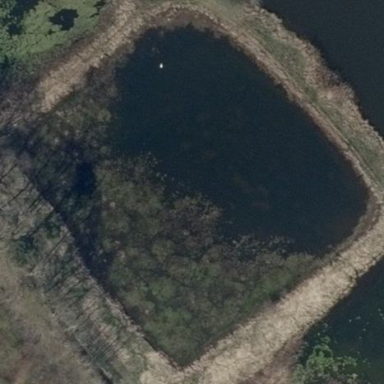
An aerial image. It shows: Peaceful pond surrounded by nature.